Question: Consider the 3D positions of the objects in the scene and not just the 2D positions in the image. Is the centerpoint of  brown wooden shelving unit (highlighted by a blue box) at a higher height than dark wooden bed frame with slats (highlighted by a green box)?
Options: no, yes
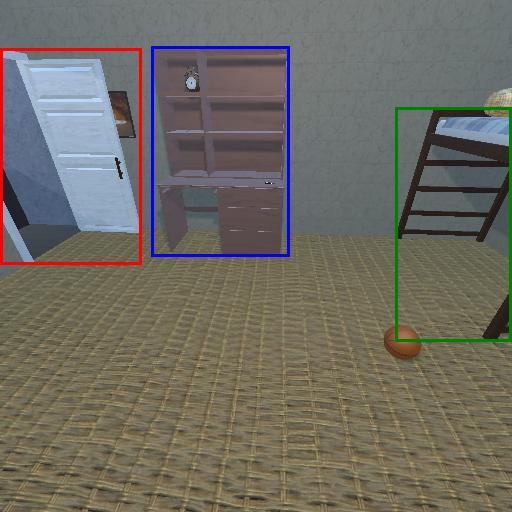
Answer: no